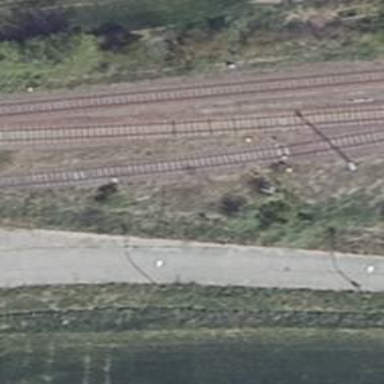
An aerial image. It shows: Railway spur service.